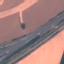
Land use / land cover class: Highway